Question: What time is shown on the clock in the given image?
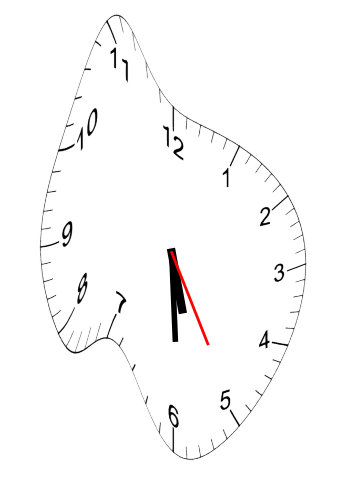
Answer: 05:29:25